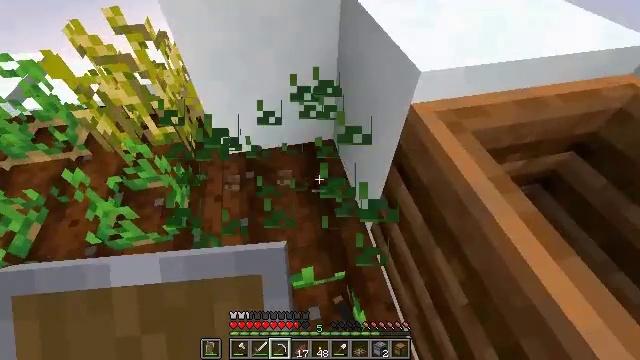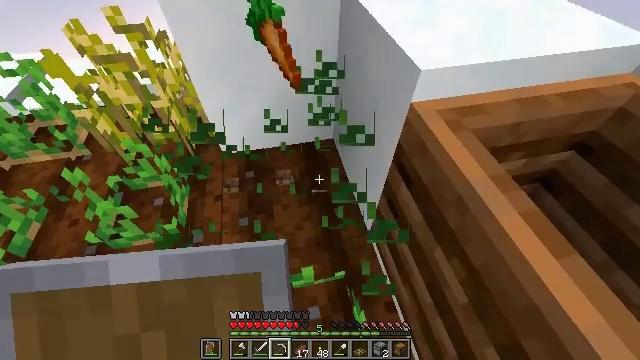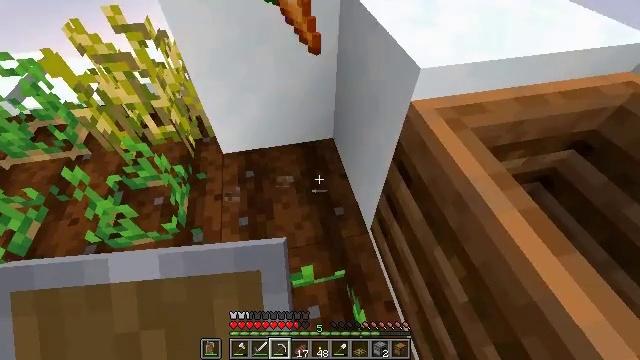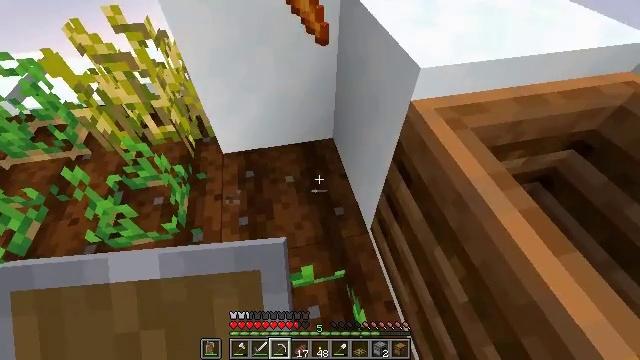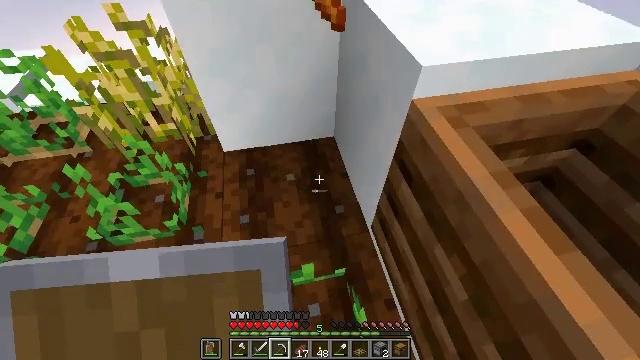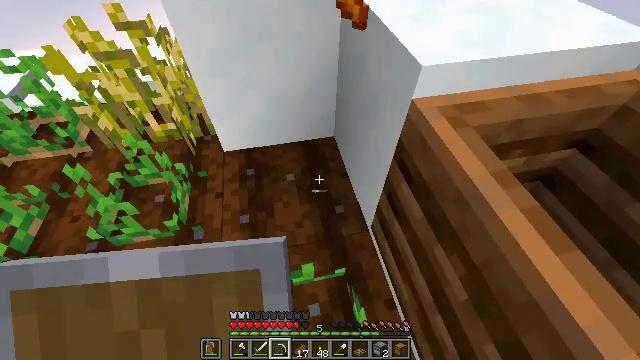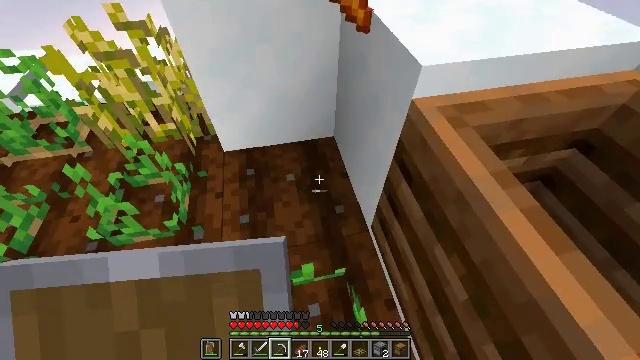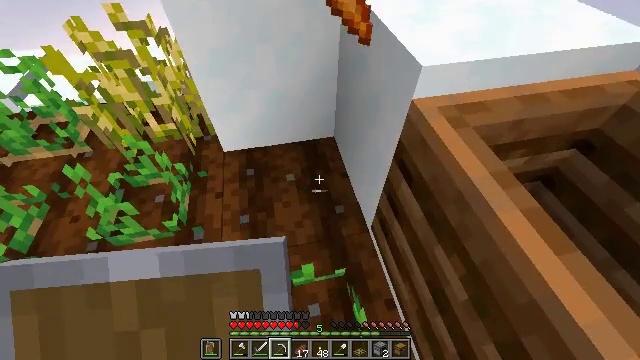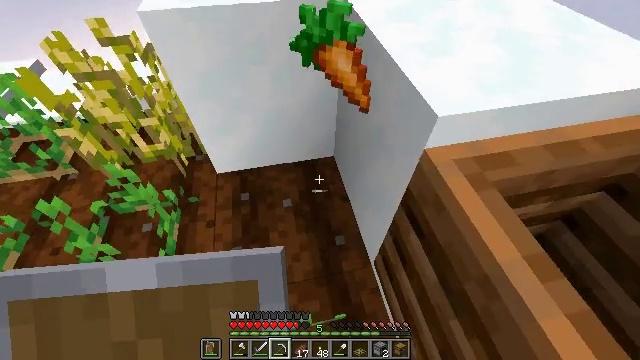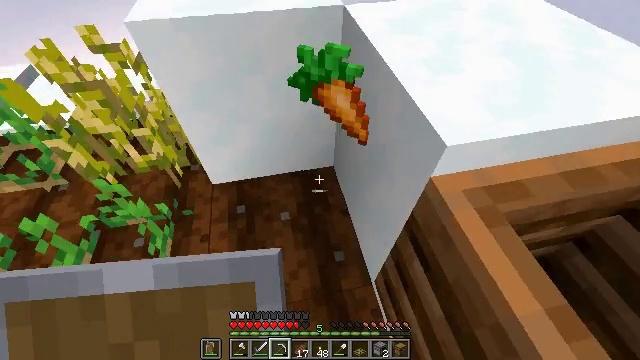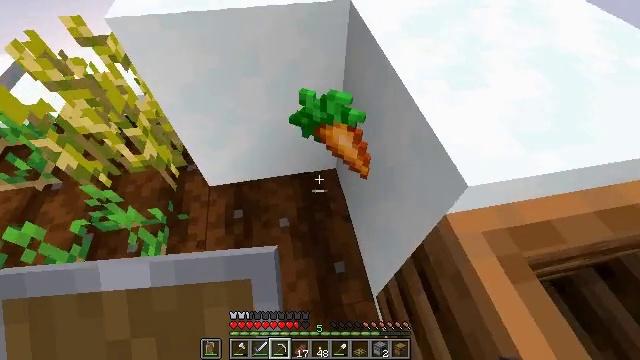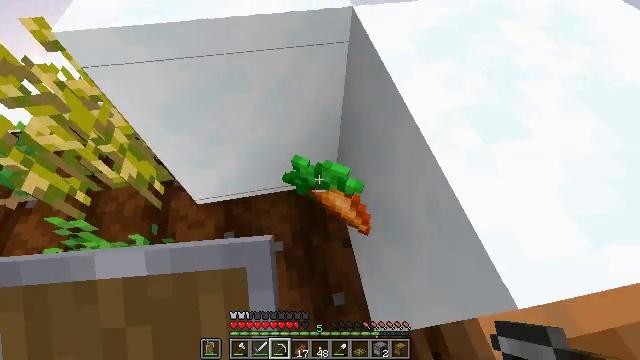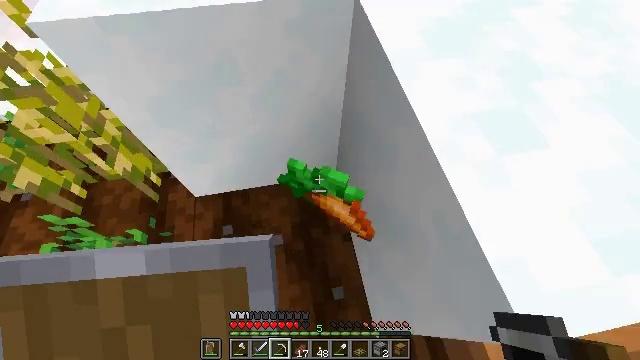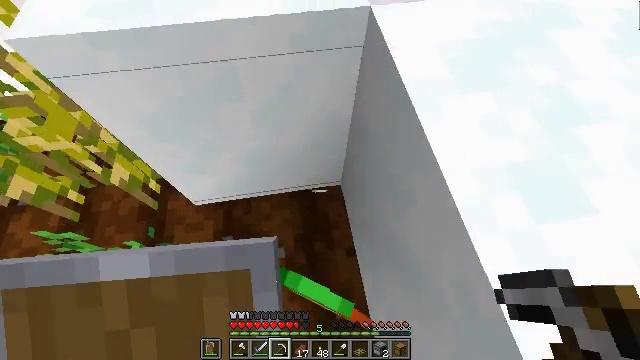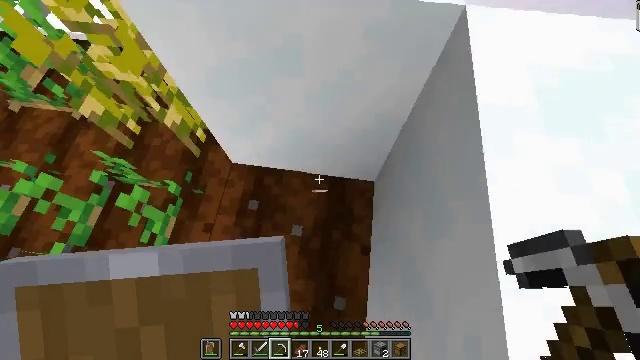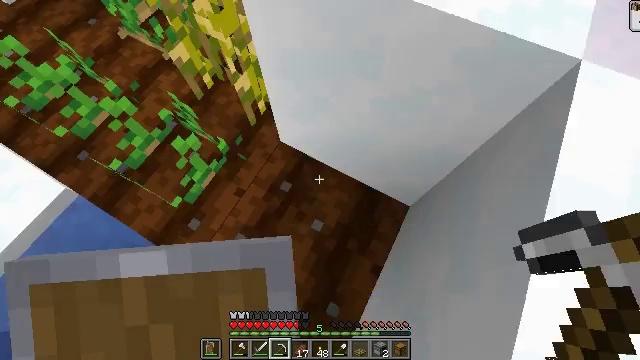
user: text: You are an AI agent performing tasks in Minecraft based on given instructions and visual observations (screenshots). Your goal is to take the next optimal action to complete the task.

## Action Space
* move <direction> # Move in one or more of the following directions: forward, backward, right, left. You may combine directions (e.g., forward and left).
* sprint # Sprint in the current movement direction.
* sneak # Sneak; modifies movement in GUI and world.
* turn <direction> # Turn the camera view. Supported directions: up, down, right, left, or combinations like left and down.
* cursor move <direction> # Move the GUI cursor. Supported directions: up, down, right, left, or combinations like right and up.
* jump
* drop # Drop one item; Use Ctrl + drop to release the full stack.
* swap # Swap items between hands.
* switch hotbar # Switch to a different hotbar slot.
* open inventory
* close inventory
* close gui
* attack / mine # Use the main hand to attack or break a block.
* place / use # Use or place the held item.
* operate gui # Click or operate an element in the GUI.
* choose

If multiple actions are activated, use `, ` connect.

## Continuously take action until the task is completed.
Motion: motion action
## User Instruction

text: Break the potato plant to gather potatoes.
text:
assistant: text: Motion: no_op
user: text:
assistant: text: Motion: no_op
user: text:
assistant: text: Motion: no_op
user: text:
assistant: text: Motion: no_op
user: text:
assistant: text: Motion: no_op
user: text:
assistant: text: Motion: no_op
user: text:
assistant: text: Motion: move forward
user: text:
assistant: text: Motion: move forward
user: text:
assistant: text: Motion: move forward
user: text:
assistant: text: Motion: move forward, turn left and down
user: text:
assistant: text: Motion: move forward, turn down
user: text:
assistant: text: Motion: turn down
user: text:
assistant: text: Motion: turn left and down
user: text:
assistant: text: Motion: turn left and down
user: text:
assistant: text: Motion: turn left
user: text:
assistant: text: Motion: turn left
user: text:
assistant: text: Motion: turn left and up
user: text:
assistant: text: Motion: turn left and up
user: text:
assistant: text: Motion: turn left and up
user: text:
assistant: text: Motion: turn left and up
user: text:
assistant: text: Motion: turn left and up
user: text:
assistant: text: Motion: turn left and up
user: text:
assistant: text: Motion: turn left
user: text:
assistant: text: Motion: attack / mine
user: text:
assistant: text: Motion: attack / mine
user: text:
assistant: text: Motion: no_op
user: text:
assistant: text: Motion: no_op
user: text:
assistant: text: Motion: no_op
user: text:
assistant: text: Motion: no_op
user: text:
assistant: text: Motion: no_op